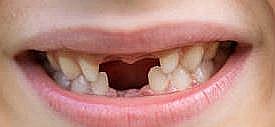
Condition: hypodontia